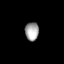
Tissue: lung
Cell type: Fibroblasts
Senescence score: 0.5473
Nuclear area (px): 245
Mean DAPI intensity: 164.037